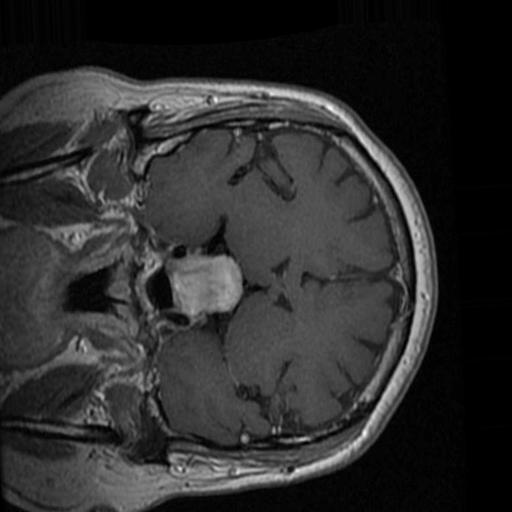
Label: brain_tumor